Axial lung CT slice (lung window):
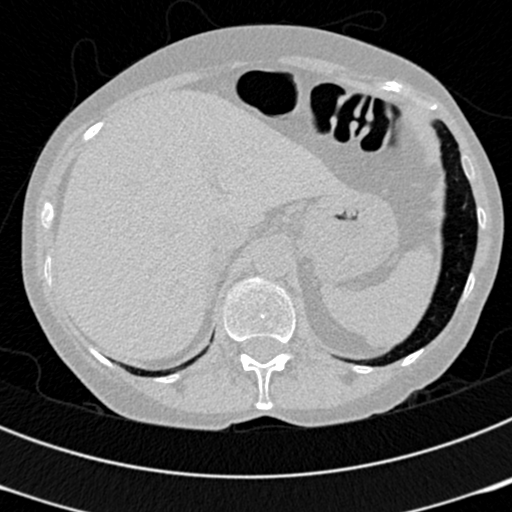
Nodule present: no